Question: After closing a Popup a strange border appears one of a Page element. (Page is parent of a Popup)
Do you know the reason? Or maybe know the name of property that trigger this border?

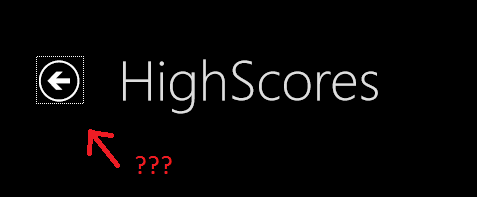
Answer: The back button has Focus. That is the Focused state. It's part of the standard Windows Store XAML template. It's contained in the StandardStyles.xaml file.
'''
<Style x:Key="BackButtonStyle" TargetType="Button">
'''
Some of the key pieces (this would be for the dark theme for example):
'''
<Rectangle
x:Name="FocusVisualWhite"
IsHitTestVisible="False"
Stroke="{StaticResource FocusVisualWhiteStrokeThemeBrush}"
StrokeEndLineCap="Square"
StrokeDashArray="1,1"
Opacity="0"
StrokeDashOffset="1.5"/>
<VisualStateGroup x:Name="FocusStates">
<VisualState x:Name="Focused">
<Storyboard>
<DoubleAnimation
Storyboard.TargetName="FocusVisualWhite"
Storyboard.TargetProperty="Opacity"
To="1"
Duration="0"/>
<DoubleAnimation
Storyboard.TargetName="FocusVisualBlack"
Storyboard.TargetProperty="Opacity"
To="1"
Duration="0"/>
</Storyboard>
</VisualState>
<!-- ... etc... -->
</VisualStateGroup>
'''
While you could disable it or remove it, you might want to just move focus somewhere else when the popup closes, as it's a visual indicator for keyboard/assistive-control users that the back button has focus. You should be able to press the TAB key a few times to cause it to show without using the popup.